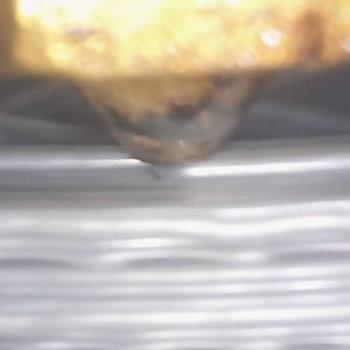
Flow rate: 149%